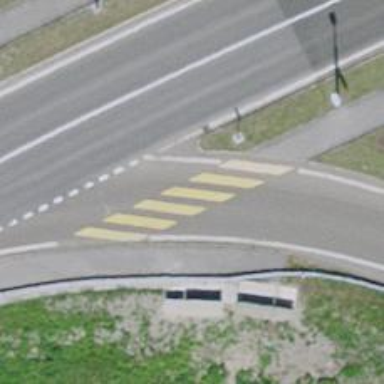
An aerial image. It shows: Uncontrolled zebra crossing on the road.